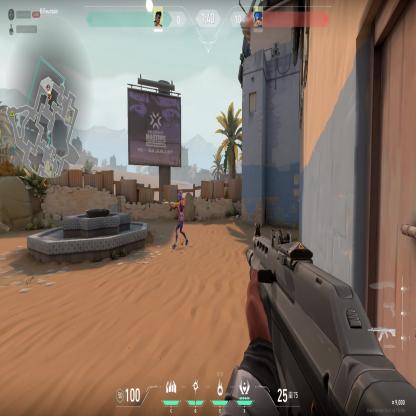
Label: enemy